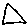
Label: triangle